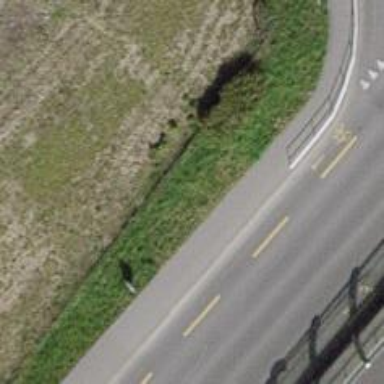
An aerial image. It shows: Asphalt tertiary road without sidewalk.